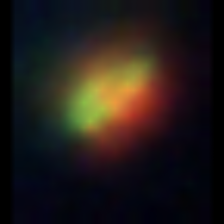
Taxon: NanoPlankton
Group: Other